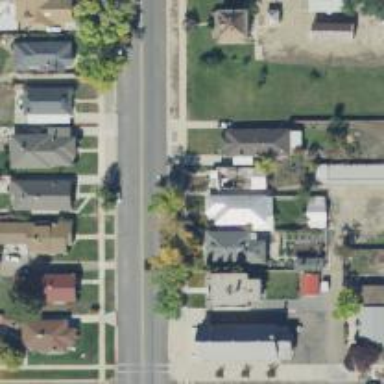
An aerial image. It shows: Alley classified as service road.